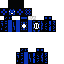
A female skeleton skin with dark skin, wearing white bald dressed in a blue hoodie and black pants, featuring a closed mouth.